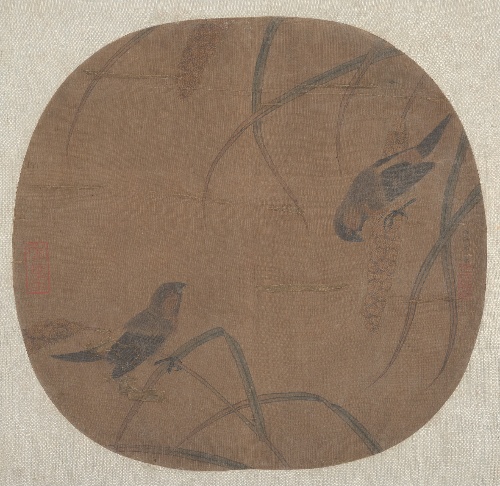
Title: 明/清　佚名　李安忠(僞款)　 高粱雙雀圖　團扇|Sparrows and Millet
Artist: Unidentified artist|Li Anzhong
Artist bio: |active 12th century
Object type: Fan mounted as an album leaf
Classification: Paintings
Medium: Fan mounted as an album leaf; ink and color on silk
Culture: China
Period: Ming dynasty (1368–1644)
Dimensions: 9 3/4 x 10 in. (24.8 x 25.4 cm)
Department: Asian Art
Credit line: From the Collection of A. W. Bahr, Purchase, Fletcher Fund, 1947
Accession year: 1947
Repository: Metropolitan Museum of Art, New York, NY
Tags: Birds